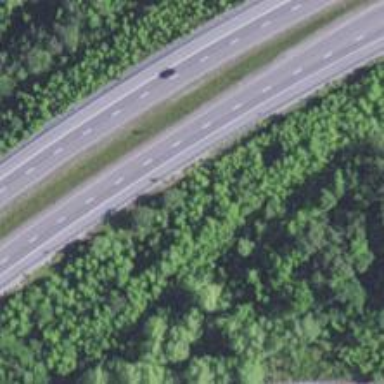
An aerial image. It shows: Asphalt trunk highway which is also expressway.